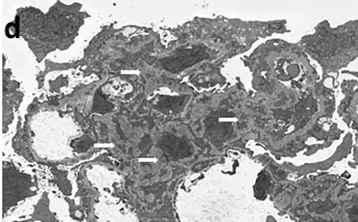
Renal biopsy. Normal tubulointerstitial compartment (Periodic Acid-Schiff Stain 200x).
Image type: pathology (pas)